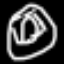
Label: donut